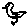
Label: bird